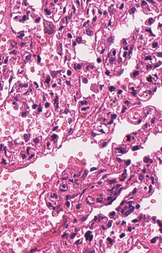
Tumor epithelial tissue: no
Tumor-associated stroma tissue: no
Normal tissue: yes